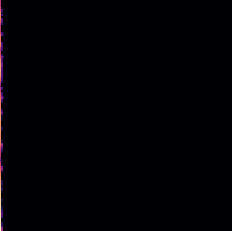
Sound class: Fire crackling